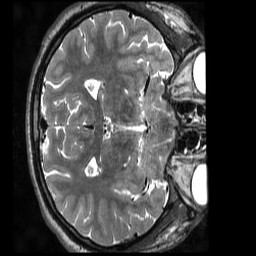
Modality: T2w
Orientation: axial
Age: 21
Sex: male